Field crop: maize
Growth stage: 1
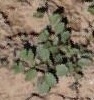
Species: convolvulus